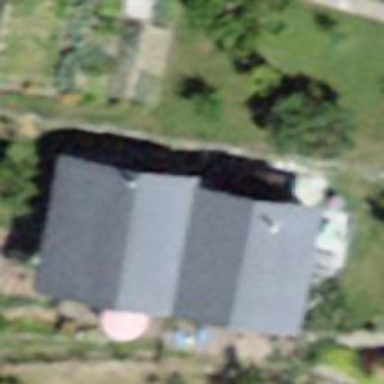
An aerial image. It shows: Semi-detached house with gabled roof.